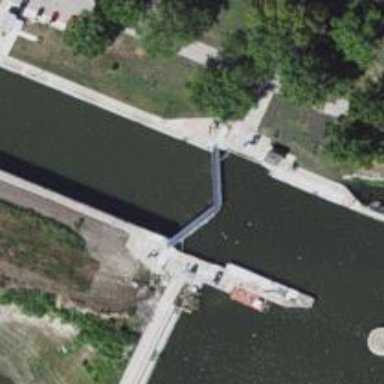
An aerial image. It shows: Lock gate along waterway.